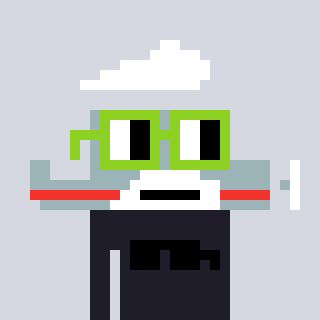
a pixel art character with square light green glasses, a plane-shaped head and a grayscale-colored body on a cool background